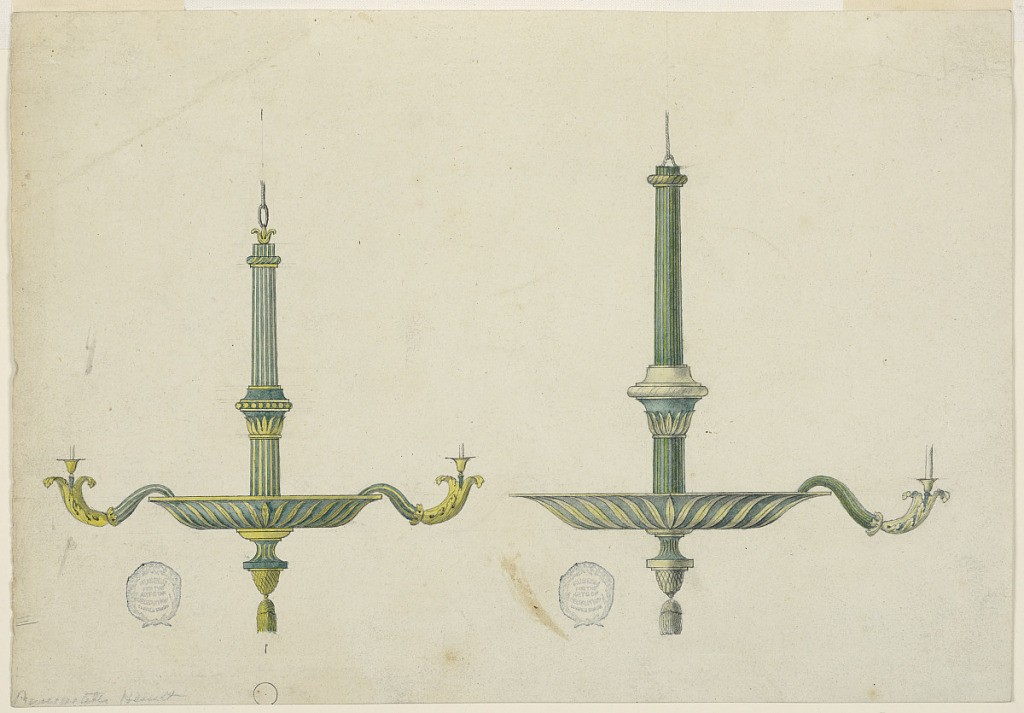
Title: Two Elevations for a Chandelier
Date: ca. 1800
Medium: Pen and ink, brush and sepia, watercolor on paper
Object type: Drawing
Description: Two elevations for a candlestick, both with column-like shafts and wide drip pans at bottom. Hanging tassel. Left candelabra has two arms terminating in bronze acanthus leaves.